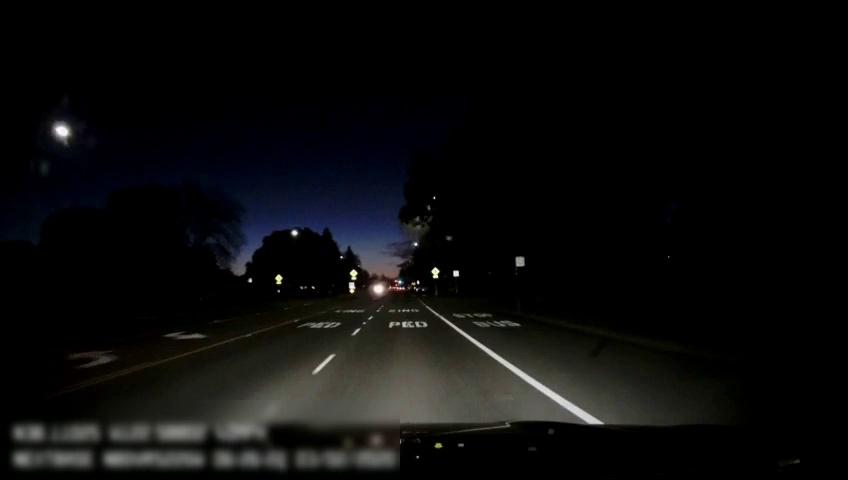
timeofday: Night
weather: Cloudy
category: Drivable Space
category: Lanes | Current Lane
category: Lanes | Current Lane
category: Lanes | Alternate Lane
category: Lanes | Opposite Lane
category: Traffic | Signs